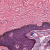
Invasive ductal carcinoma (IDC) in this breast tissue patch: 0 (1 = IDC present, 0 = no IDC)